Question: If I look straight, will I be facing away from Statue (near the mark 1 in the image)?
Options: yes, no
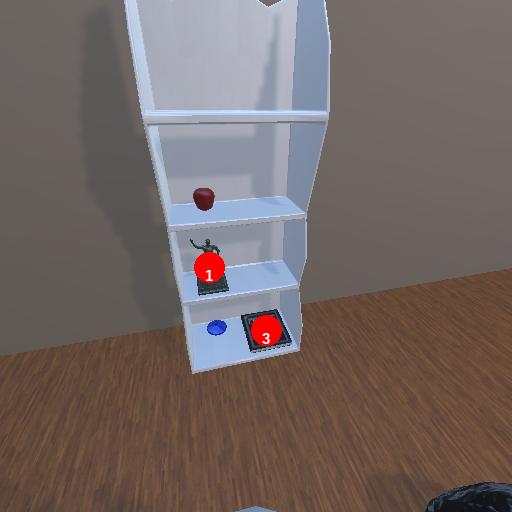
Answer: yes